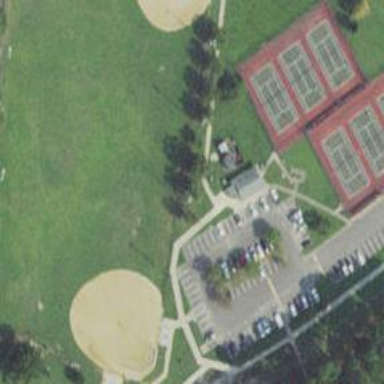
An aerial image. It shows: Baseball pitch for leisure land.